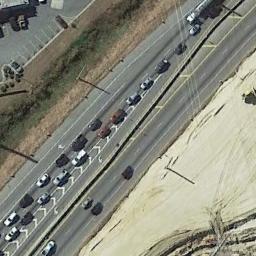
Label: freeway